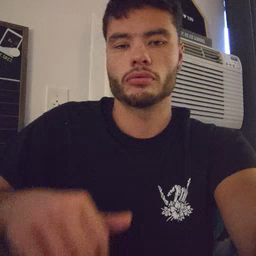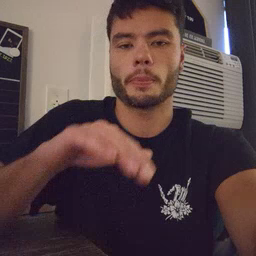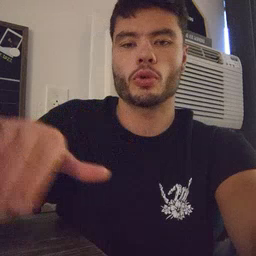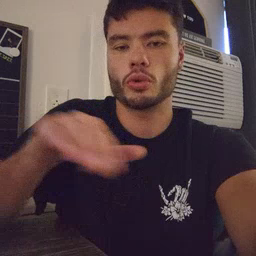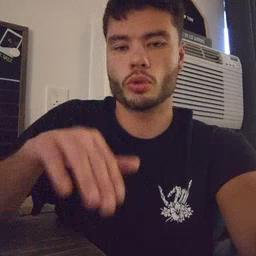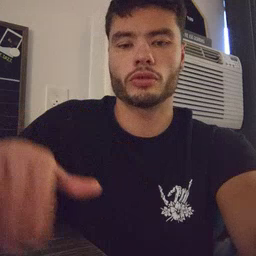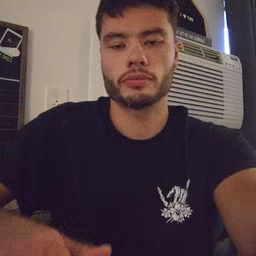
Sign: pool